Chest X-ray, PA view. Patient: 10 years old, sex M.
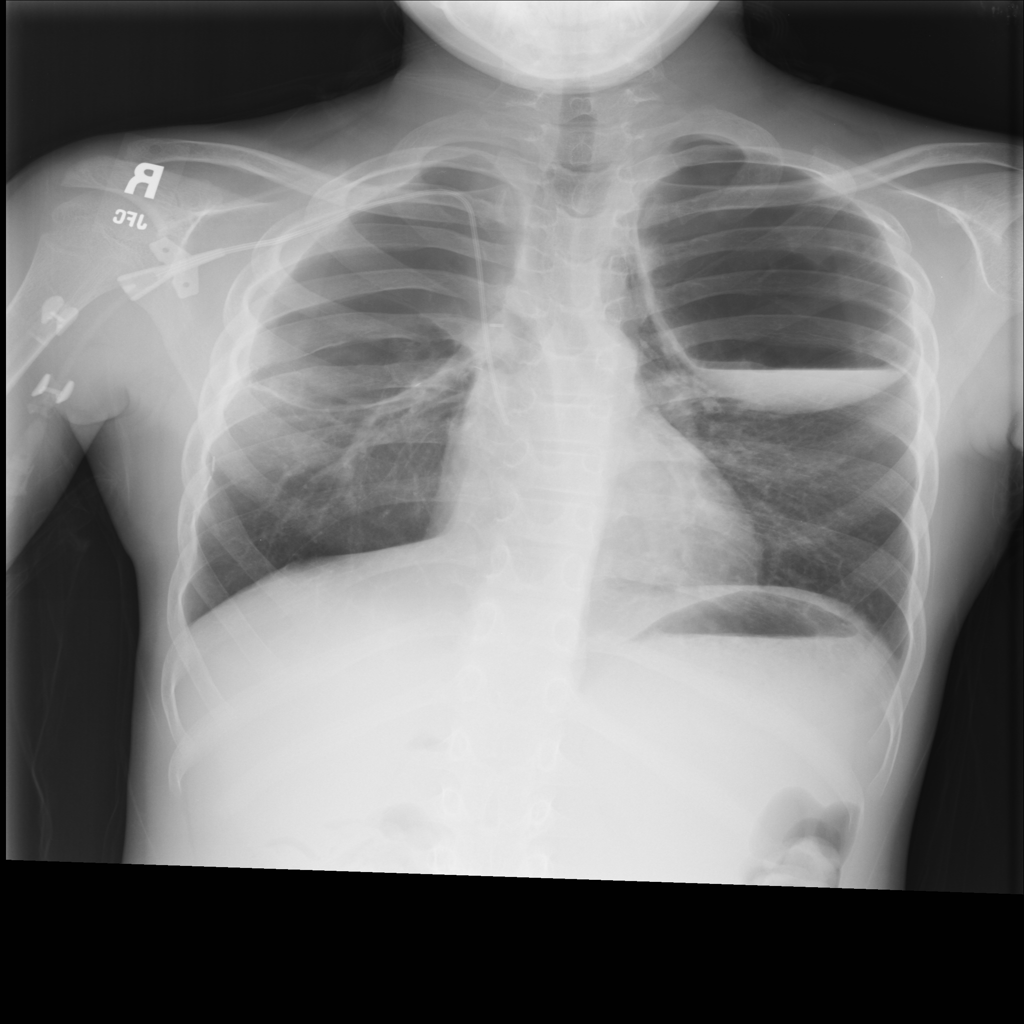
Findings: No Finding